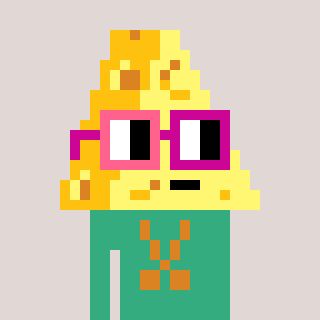
a pixel art character with square pink and red glasses, a cheese-shaped head and a teal-colored body on a warm background